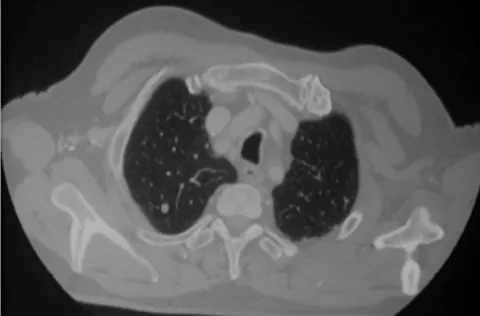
Axial CT scan in parenchymal window showing wright apicalpulmonary nodule of 6 mm.
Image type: radiology (ct)